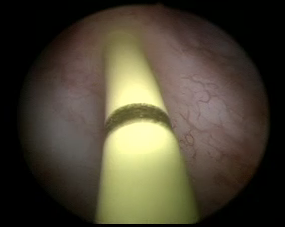
Modality: WLC
Class: Foreign bodies
Subclass: Stent
Lesion: L0
Bladder cancer association: No